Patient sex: M
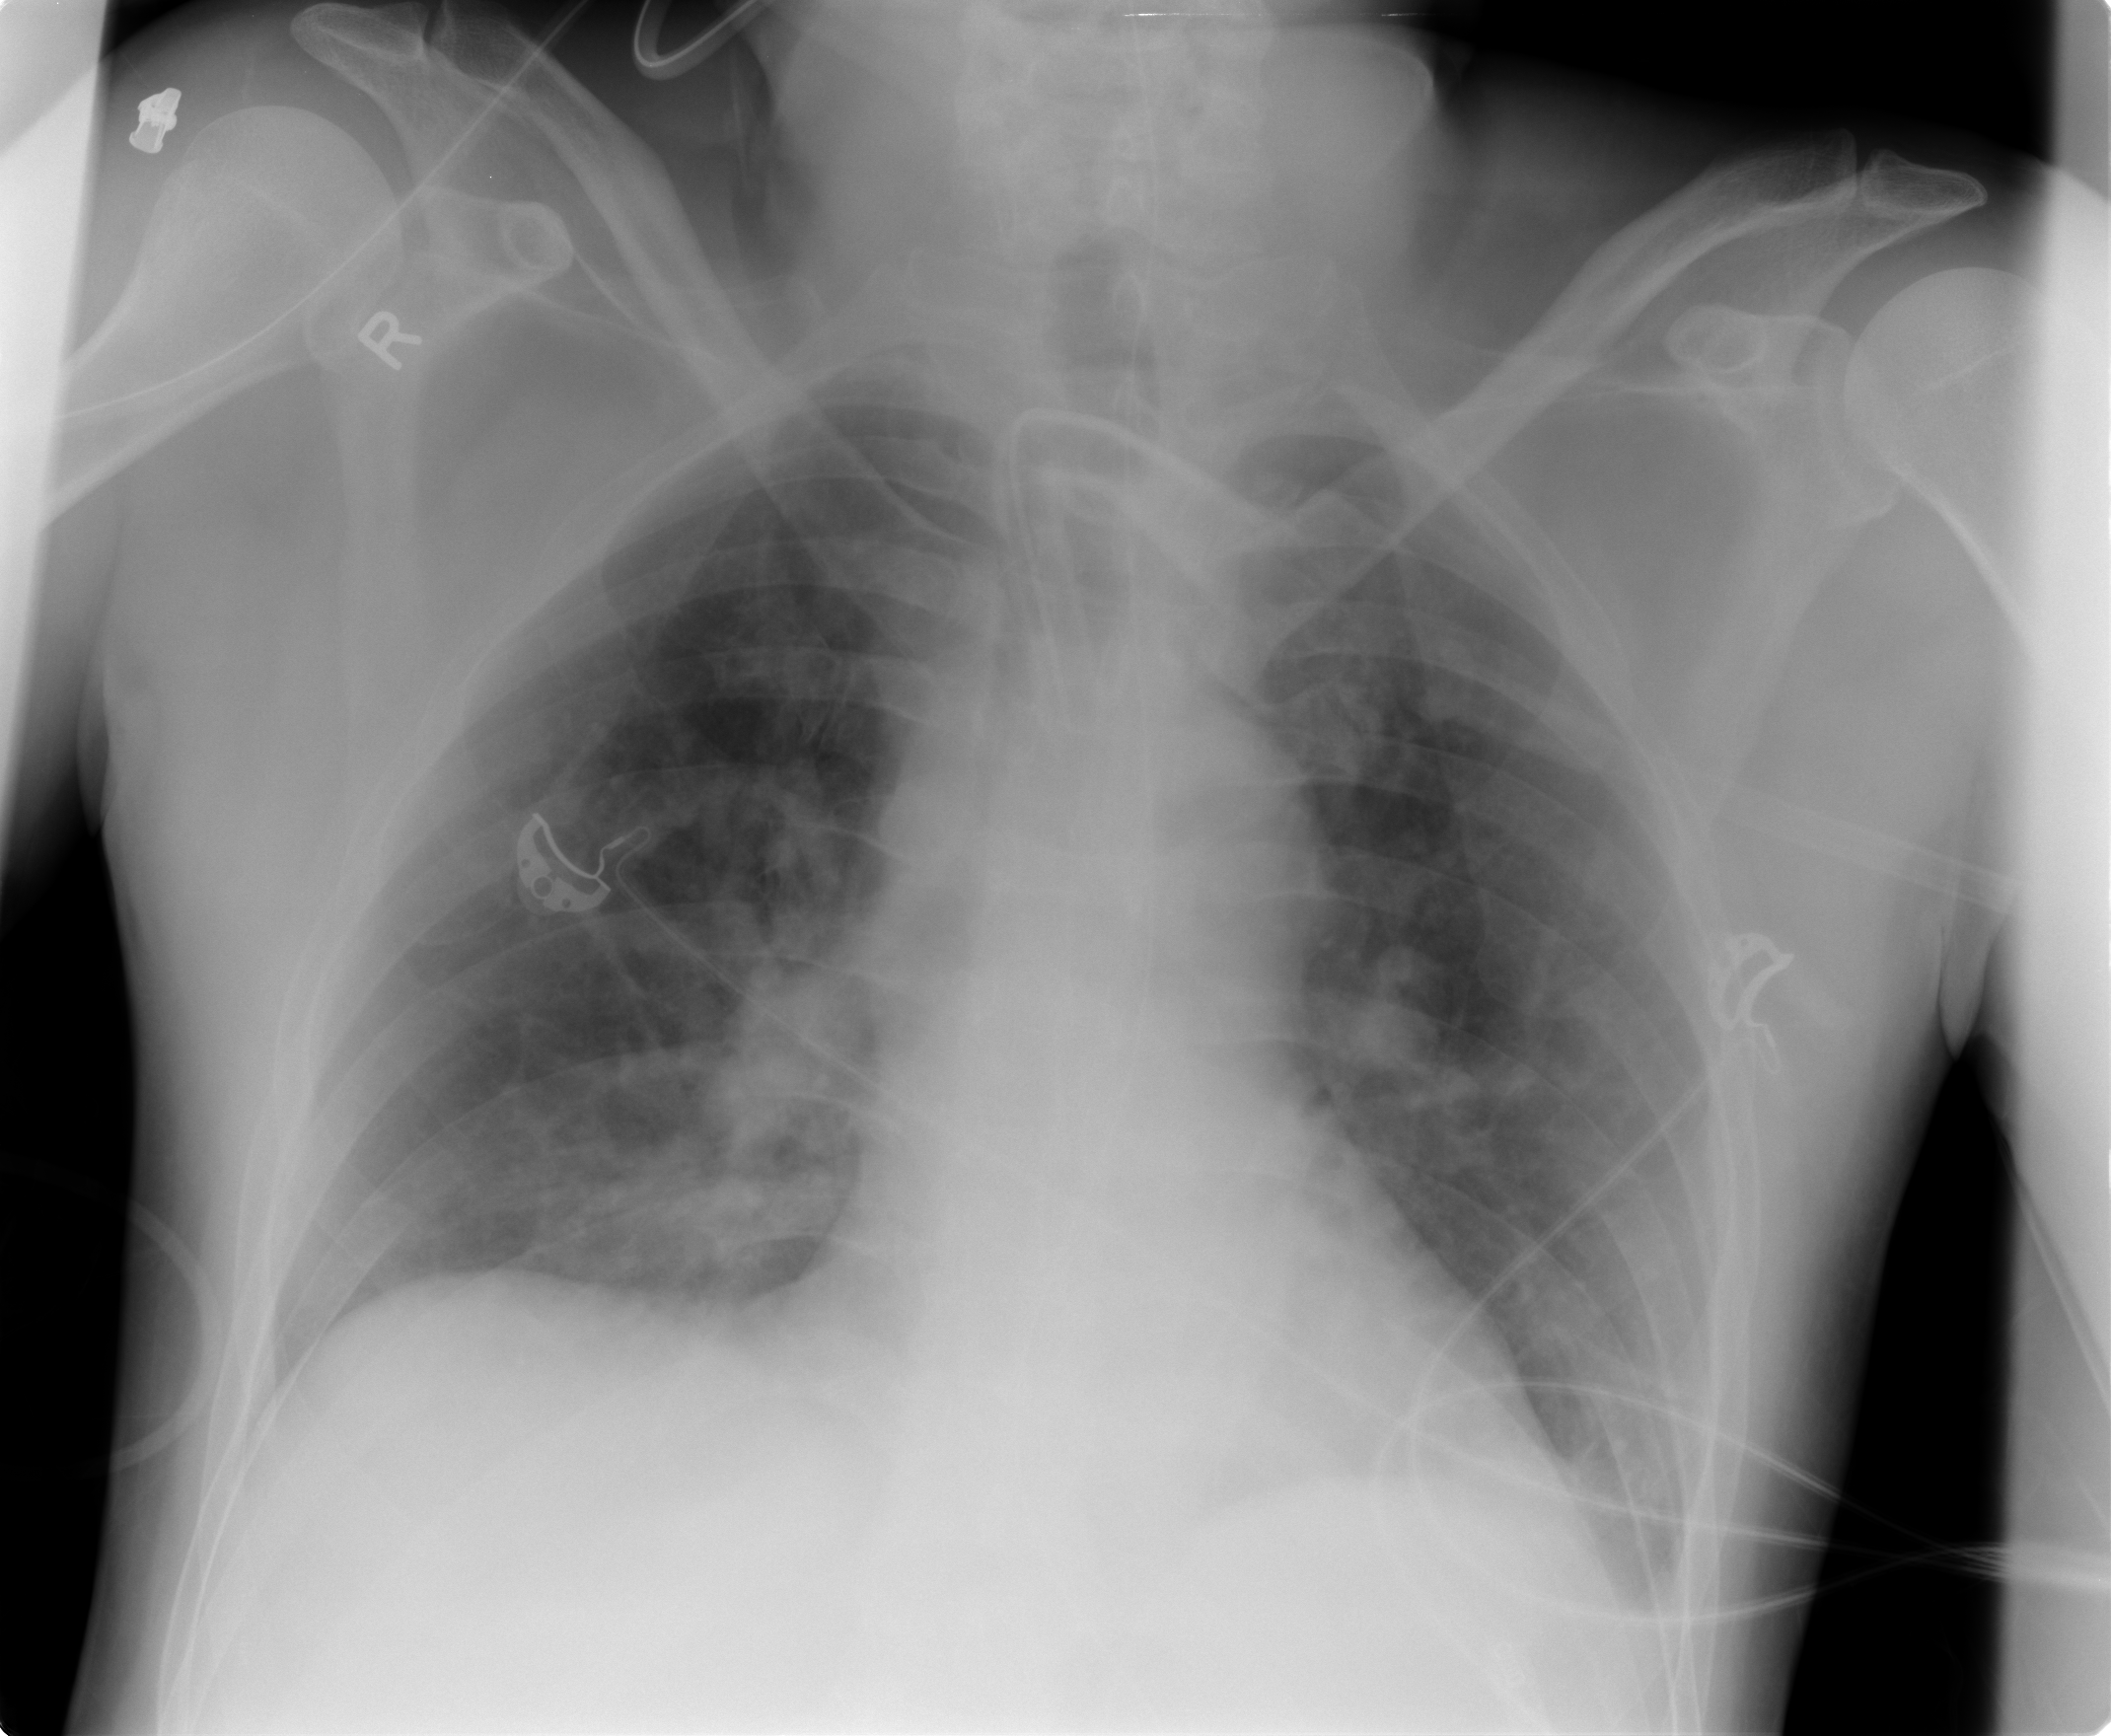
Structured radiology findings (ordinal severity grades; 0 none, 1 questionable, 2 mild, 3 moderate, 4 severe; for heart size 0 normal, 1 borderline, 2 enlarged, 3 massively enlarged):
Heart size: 0
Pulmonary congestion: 0
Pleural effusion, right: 0
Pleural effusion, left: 0
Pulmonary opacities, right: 2
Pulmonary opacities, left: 0
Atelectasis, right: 2
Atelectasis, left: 0